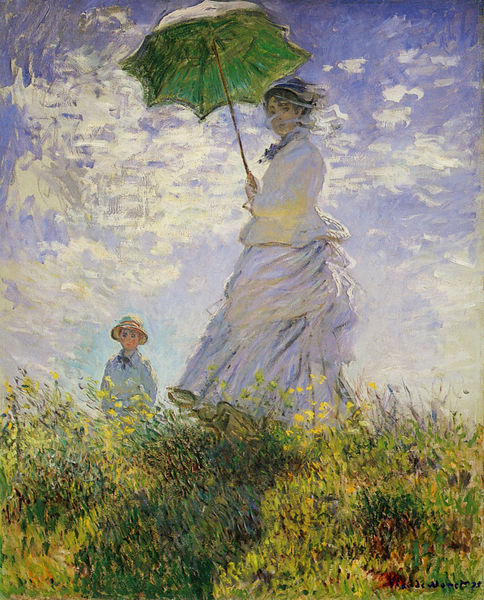
Titel: La Promenade, Der Spaziergang (Frau mit Schirm--Madame Monet und Ihr Sohn)
Künstler: Claude Monet
Standort: Washington (District of Columbia)
Institution: National Gallery of Art
Schlagwörter: blau, gemälde, hand, himmel, mann, schatten, weiß, wolken, frauen, gelb, grün, impressionismus, mädchen, blumen, frankreich, frau, hell, hut, impressionisme, kleid, licht, blick, blüten, dame, gras, regenschirm, rot, schal, schirm, schleier, sonnenschirm, tuch, wiese, wolke, schleife, jacke, jung, arm, falten, gesicht, kragen, mensch, bildnis, portrait, signatur, gräser, halme, wind, sonne, kind, pflanzen, zart, taille, sommer, schlagschatten, silhouette, blue, hat, oil, people, red, white, women, black, dress, face, france, green, grey, lady, manet, painting, skirt, woman, yellow, strohhut, monet, halstuch, homme, jaune, vert, flowers, oil painting, brown, plant, faltenwurf, junge, rüschen, frühling, grashalme, aufsicht, spaziergang, bub, blanc, chapeau, matrosenanzug, sad, flower, cloud, clouds, man, sky, blanche, field, girl, head, landscape, nature, waves, federwolken, summer, sun, claude, claude monet, sisley, boy, child, freiluftmalerei, leicht, barbizon, grass, light, peaceful, garden, plants, femme, peintre, zwei mädchen, fleurs, texture, ombre, drehung, impressionism, shadow, bonnet, fabric, mother, hats, french, soleil, ciel, peinture, fleur, herbes, sohn, couple, robe, tie, bright, meadow, happy, sunlight, outside, stroll, sunny, sunshine, bleu, lumiere, renoir, spring, campagne, champ, pastoral, impressionist, coiffe, enfant, fils, mère, signature, family, walk, art, matisse, painter, nuage, nuages, couleur, huile, mouvement, touche, weather, motion, degas, impressionniste, blumenmeer, couleurs, impressioniste, toile, brushstrokes, outdoors, fields, garcon, herbe, impressionnisme, prairie, shade, canvas, flow, paint, genre, impressionistic, blue sky, contrast, color theory, outdoor, vent, stick, son, standing, verte, parasol, umbrella, champs, ete, ombrelle, parapluie, bowtie, schrim, veil, van gogh, pré, francais, canotier, wheat, printemps, windy, clud, parisol, breeze, post impressionist, robe blanche, post impressionism, poppies, white dress, linnen, parisolle, plen aire, rass, brise, grande, elegante, brunette, impresionism, 19th-century, painterly, 1898, parent, portriat, intense, wistful, outdoor scene, long dress, chils, cirrus, llumiere, woman and child, pleinair malerie, plein-air malerei, mélange, ombrela, hebre, blowing, van gough, cahpeau, woman with child, wispy, green umbrella, clude monet, frnech, wisps, disappointment, hotness, die dame mit gruenem regenschirm, pointilismus, himmelblau, 19. jhdt., langer rock, shall, parasoleil, shaul, breezy